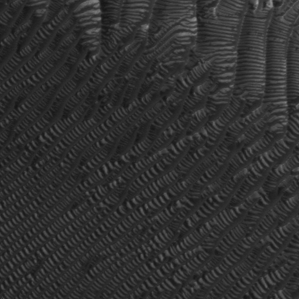
Label: frost